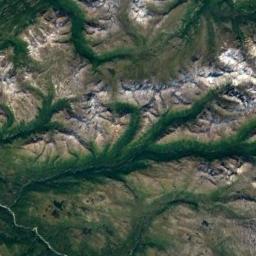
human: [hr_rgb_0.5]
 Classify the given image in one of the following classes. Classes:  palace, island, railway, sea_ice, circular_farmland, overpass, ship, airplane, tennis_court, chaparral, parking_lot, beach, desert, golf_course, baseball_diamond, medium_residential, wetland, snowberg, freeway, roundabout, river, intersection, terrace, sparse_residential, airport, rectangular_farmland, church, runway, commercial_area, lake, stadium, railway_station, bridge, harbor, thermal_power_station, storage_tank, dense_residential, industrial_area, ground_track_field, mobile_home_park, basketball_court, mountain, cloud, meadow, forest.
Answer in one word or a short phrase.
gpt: mountain